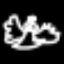
Label: angel